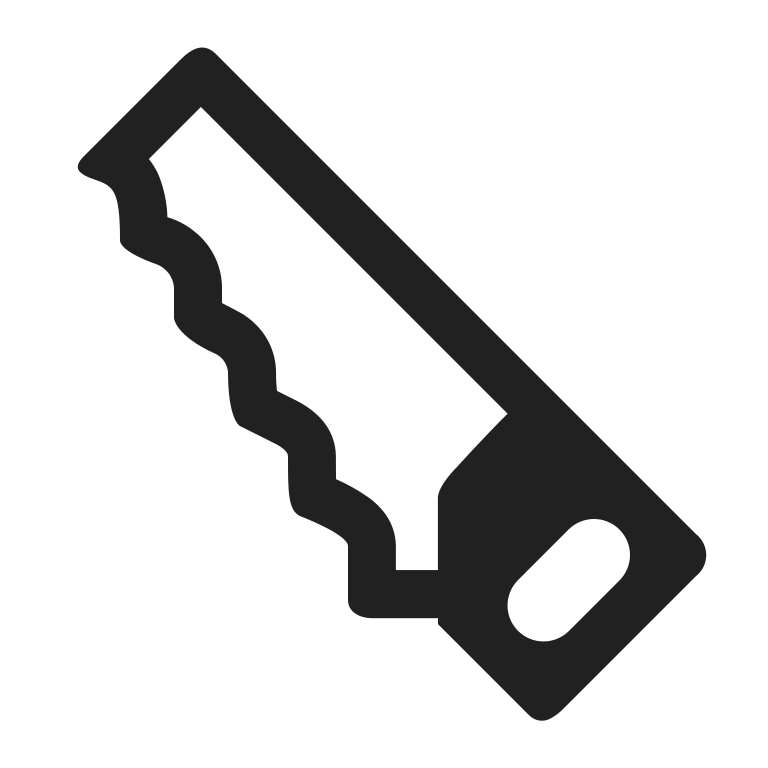
carpentry saw high contrast